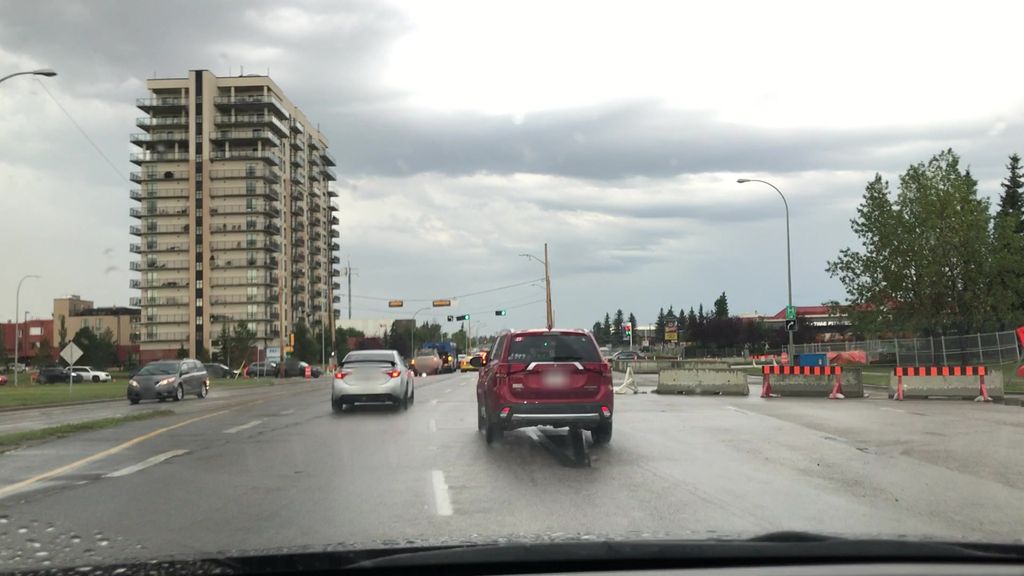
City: edmonton